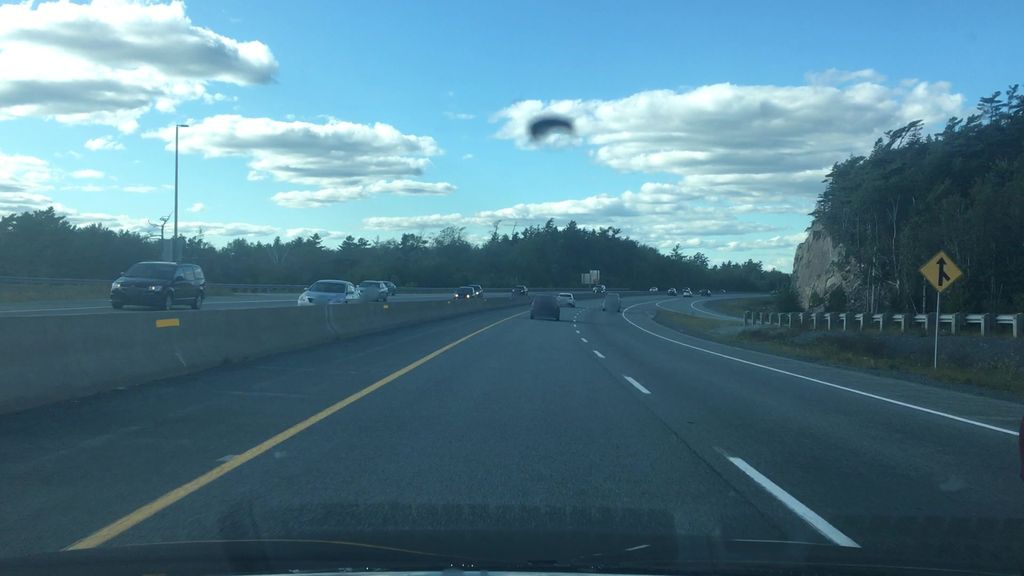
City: halifax